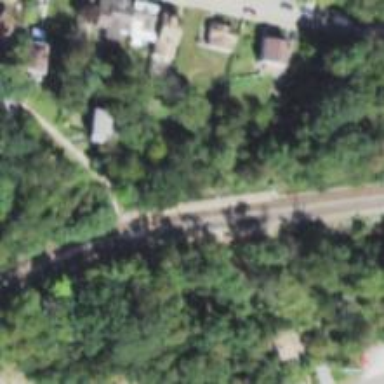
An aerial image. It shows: Railway crossing.